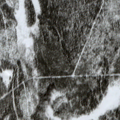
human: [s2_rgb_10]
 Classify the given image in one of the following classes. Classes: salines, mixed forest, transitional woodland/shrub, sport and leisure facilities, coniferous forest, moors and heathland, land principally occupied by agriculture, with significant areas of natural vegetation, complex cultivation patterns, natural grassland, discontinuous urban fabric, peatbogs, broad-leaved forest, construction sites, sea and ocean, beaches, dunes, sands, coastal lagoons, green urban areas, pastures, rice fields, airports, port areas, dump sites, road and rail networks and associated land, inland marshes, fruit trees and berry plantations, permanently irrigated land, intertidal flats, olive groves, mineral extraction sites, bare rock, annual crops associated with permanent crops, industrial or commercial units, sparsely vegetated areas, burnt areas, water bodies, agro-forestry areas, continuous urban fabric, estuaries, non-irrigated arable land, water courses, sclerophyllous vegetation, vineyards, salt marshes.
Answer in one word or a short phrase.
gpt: coniferous forest, mixed forest, transitional woodland/shrub